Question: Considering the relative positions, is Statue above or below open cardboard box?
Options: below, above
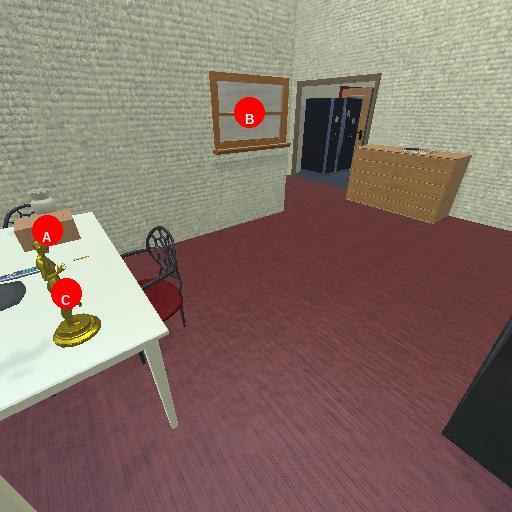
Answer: below